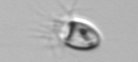
Label: Balanion